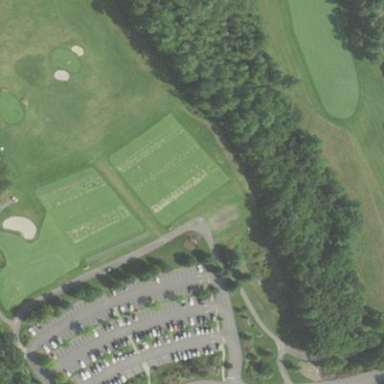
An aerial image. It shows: Golf tee.